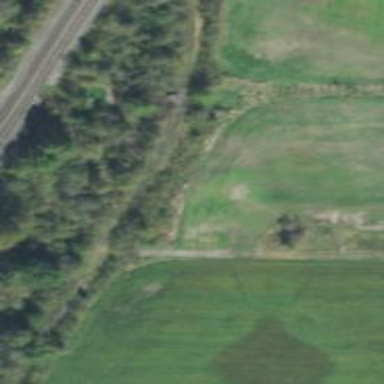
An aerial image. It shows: Abandoned railway.